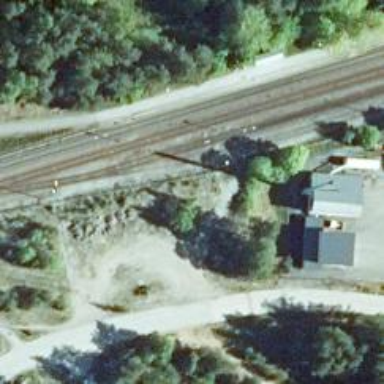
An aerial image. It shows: Wedge is used for the railway derail.